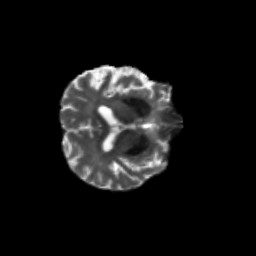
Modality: T2w
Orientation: axial
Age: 75
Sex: male
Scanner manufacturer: siemens
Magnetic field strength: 3 T
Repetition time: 4.71 s
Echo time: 0.0906 s